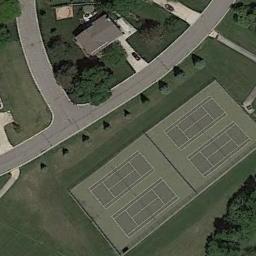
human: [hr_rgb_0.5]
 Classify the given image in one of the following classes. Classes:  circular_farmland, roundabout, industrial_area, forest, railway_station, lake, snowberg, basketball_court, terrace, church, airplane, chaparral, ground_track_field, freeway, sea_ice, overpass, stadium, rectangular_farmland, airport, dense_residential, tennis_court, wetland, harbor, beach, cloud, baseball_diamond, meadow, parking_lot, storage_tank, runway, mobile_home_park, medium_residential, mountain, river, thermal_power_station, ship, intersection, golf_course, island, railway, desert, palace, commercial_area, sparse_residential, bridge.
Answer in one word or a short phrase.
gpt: tennis_court